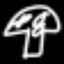
Label: mushroom